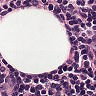
Metastatic tissue present: no